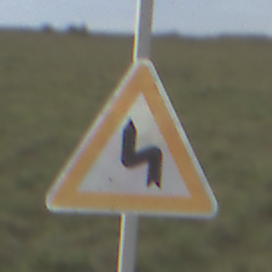
Verkehrszeichen: DoppelkurveZunaechstLinks
Umgebung: Outdoor, Nature
Tageszeit: Night
Wetter: Overcast
Licht: Artificial
Jahreszeit: NotSpecified
Kontrast: LowContrast